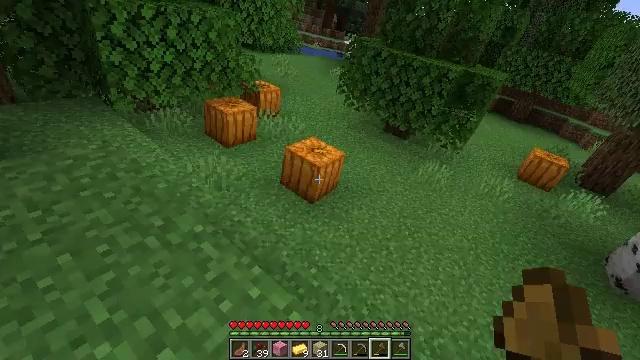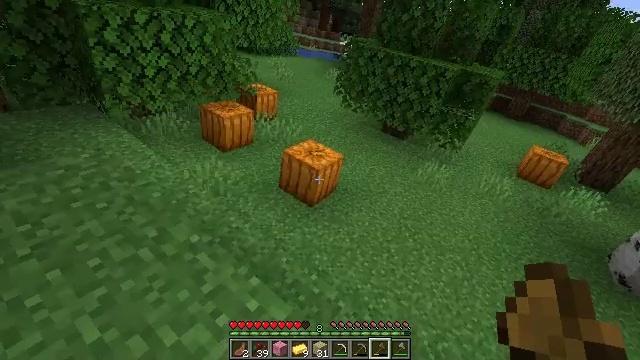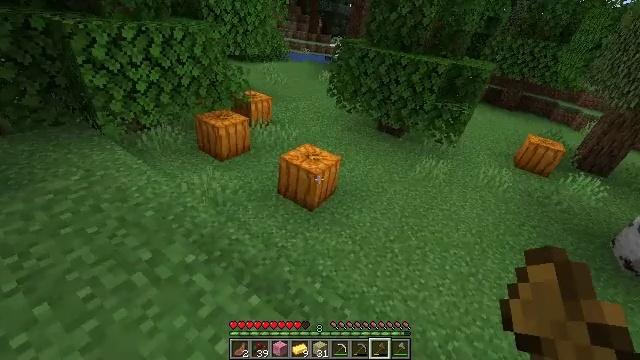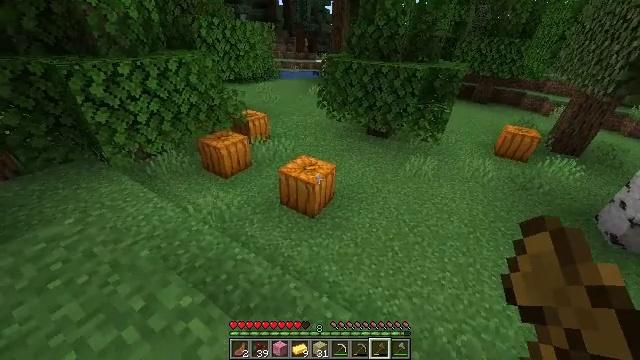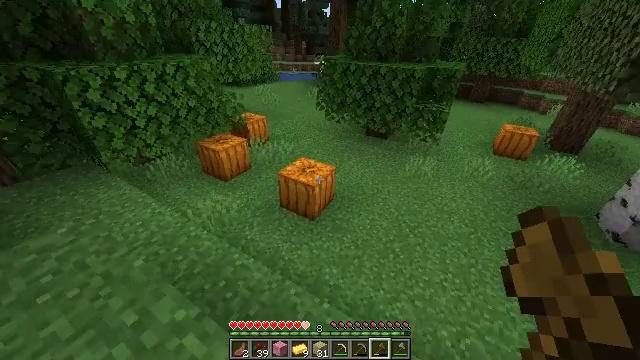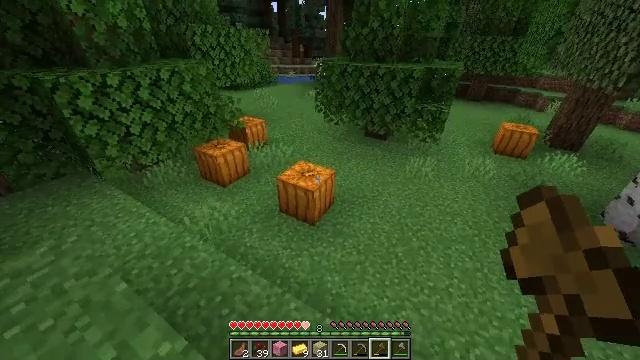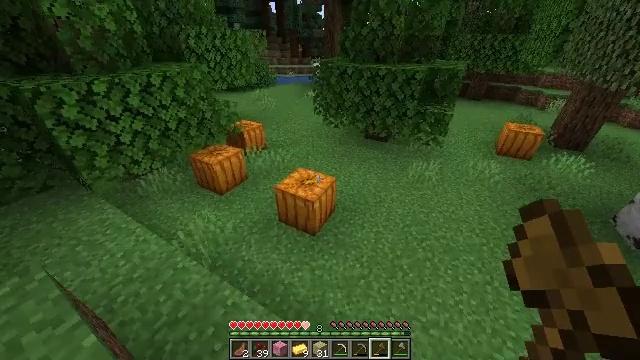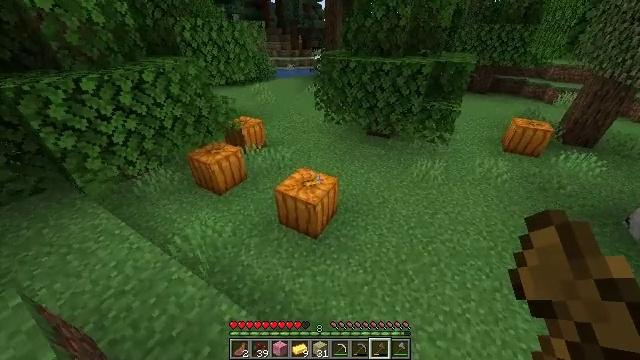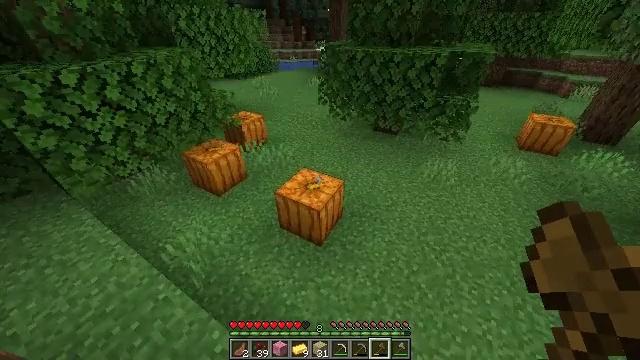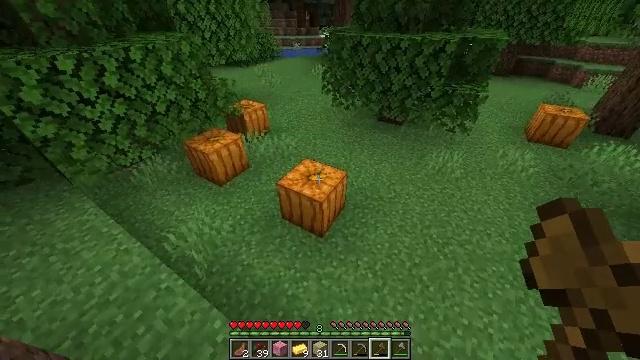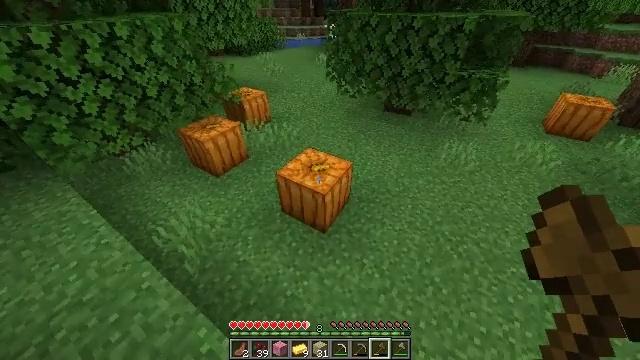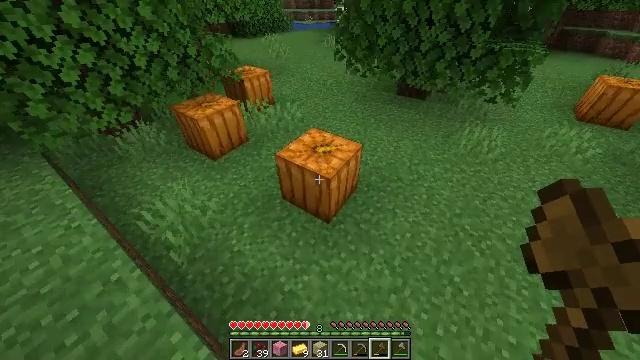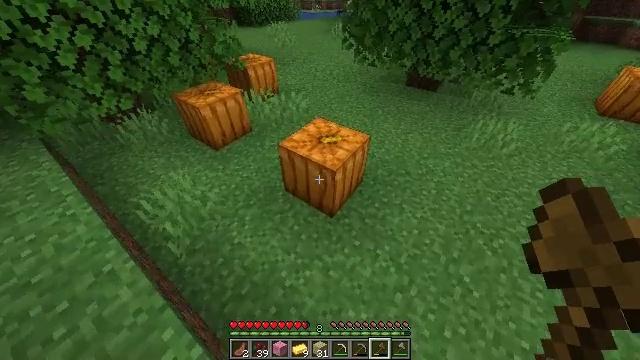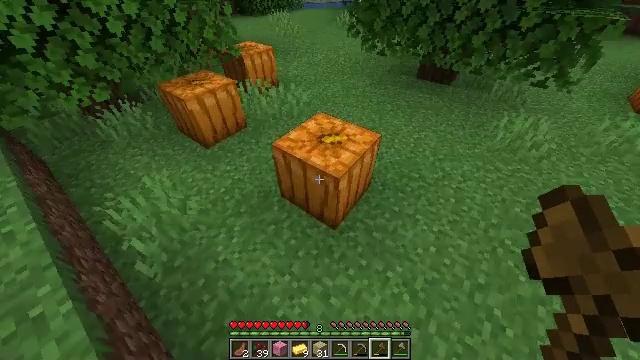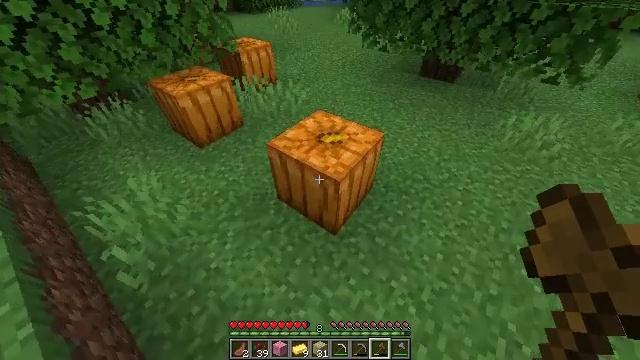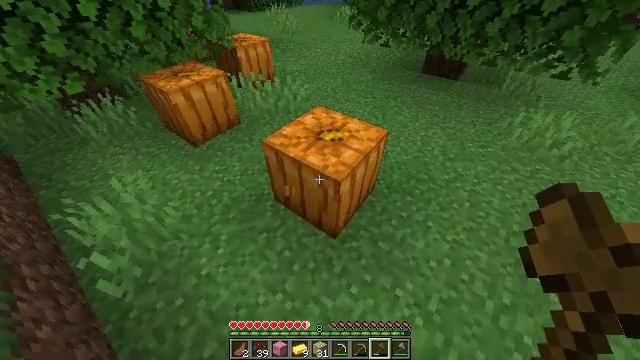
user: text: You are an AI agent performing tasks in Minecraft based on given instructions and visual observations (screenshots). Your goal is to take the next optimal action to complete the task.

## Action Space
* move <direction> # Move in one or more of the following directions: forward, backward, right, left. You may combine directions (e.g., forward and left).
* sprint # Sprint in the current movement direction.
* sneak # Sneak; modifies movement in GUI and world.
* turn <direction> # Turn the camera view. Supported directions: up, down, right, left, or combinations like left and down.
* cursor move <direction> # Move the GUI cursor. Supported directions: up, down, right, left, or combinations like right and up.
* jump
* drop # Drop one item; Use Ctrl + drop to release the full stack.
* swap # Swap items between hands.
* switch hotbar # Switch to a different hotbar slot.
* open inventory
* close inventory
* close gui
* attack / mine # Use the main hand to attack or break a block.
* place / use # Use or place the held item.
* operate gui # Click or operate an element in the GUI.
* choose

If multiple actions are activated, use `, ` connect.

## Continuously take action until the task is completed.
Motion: motion action
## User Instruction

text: Mine the pumpkin from the ground.
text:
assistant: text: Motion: move forward, sprint
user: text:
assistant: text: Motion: move forward, sprint
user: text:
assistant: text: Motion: move forward, sprint
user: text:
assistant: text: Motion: move forward
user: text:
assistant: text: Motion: move forward
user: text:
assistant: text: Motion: move forward, sprint
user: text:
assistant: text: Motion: move forward, sprint, turn down
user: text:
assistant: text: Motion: move forward, sprint, turn down
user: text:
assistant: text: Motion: move forward, turn down
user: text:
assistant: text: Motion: move forward, turn left and down
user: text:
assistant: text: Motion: move forward, turn left and down
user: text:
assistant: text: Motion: move forward, turn left and down
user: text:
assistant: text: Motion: move forward, turn left and down
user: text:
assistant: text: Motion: move forward
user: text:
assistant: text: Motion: attack / mine
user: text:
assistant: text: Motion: attack / mine
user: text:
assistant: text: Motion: attack / mine
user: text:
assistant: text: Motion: attack / mine
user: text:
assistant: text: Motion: attack / mine
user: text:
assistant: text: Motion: attack / mine
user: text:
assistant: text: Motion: attack / mine
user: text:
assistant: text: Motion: attack / mine
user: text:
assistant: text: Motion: turn right and up, attack / mine
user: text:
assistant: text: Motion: turn up, attack / mine
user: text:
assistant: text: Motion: attack / mine
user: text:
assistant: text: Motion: attack / mine
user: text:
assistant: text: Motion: attack / mine
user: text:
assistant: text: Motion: attack / mine
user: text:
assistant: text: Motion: attack / mine
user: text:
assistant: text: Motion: attack / mine